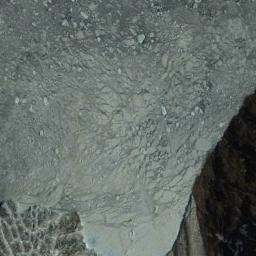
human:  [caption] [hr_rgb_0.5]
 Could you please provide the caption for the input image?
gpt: There are different shapes of sea ice .

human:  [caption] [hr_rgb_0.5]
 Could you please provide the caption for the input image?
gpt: A huge block of ice floats on the blue sea .

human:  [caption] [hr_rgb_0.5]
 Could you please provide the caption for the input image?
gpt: A large piece of sea ice is next to the land .

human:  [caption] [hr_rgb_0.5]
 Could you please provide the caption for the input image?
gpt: There is a whole white ice next to the land .

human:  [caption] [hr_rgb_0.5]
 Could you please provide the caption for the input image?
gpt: There are sea ice on the ice sheet .